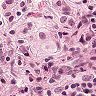
Metastatic tissue present: yes